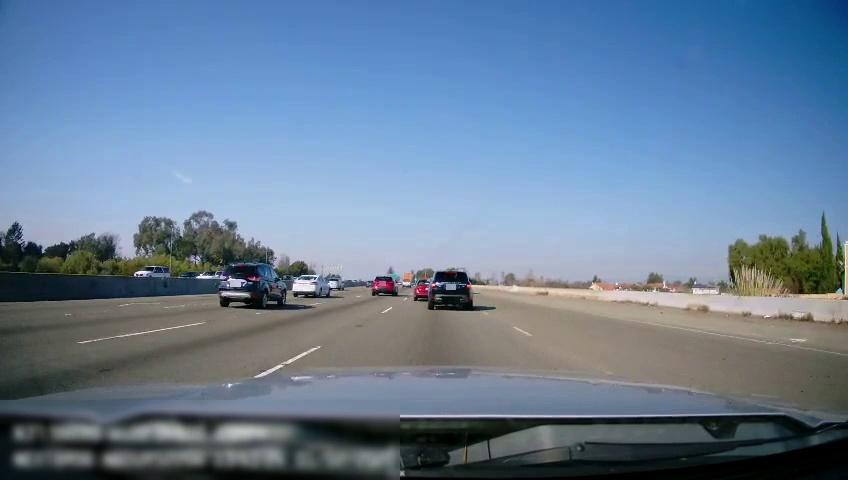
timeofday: Day
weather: Sunny
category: Drivable Space
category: Vehicles | SUV
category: Vehicles | SUV
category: Vehicles | Car
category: Vehicles | Car
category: Vehicles | Car
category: Vehicles | SUV
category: Vehicles | SUV
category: Vehicles | Car
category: Vehicles | SUV
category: Lanes | Current Lane
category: Lanes | Alternate Lane
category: Lanes | Alternate Lane
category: Lanes | Alternate Lane
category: Lanes | Alternate Lane
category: Traffic | Signs